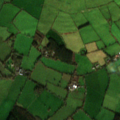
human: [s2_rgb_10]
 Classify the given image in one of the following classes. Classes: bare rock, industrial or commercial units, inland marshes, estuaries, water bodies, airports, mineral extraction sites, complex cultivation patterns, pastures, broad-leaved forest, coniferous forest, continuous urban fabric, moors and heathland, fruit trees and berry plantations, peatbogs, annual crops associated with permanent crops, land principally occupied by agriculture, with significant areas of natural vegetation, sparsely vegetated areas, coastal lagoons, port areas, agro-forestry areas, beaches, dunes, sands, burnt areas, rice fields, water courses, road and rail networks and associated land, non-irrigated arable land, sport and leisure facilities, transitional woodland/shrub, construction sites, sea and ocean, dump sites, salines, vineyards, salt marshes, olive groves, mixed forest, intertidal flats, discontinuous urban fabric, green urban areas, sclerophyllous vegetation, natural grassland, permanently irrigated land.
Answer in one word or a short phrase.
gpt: pastures, coniferous forest